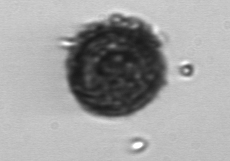
Label: Thalassiosira_TAG_external_detritus